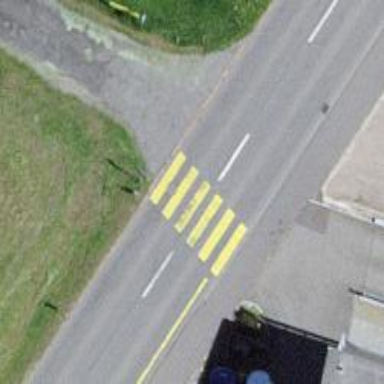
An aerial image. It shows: Uncontrolled zebra crossing on the road.